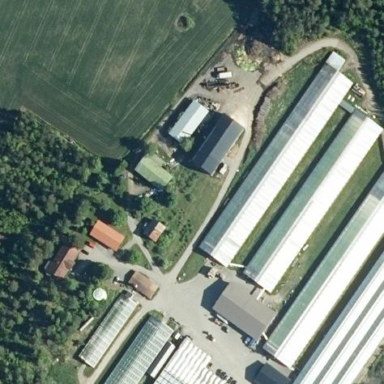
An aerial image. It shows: Greenhouse.